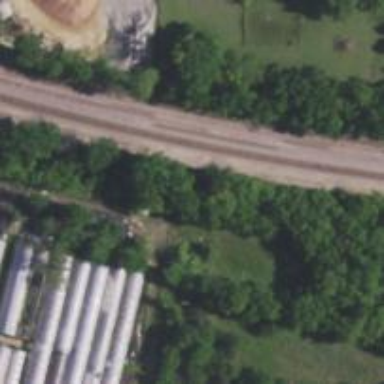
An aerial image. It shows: Railway siding with rails.